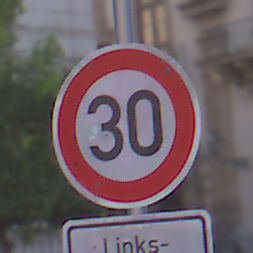
Verkehrszeichen: Geschwindigkeit30
Zusatzzeichen unten: HinweiseAufGefahrenDurchVerbaleAngabe9
Umgebung: Outdoor, Urban
Tageszeit: SunriseSunset
Wetter: PartlyCloudy
Licht: Natural
Jahreszeit: NotSpecified
Kontrast: LowContrast